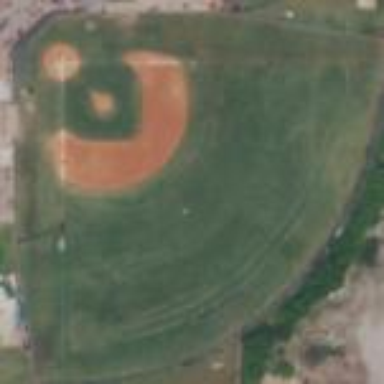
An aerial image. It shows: Baseball pitch for leisure land activities.